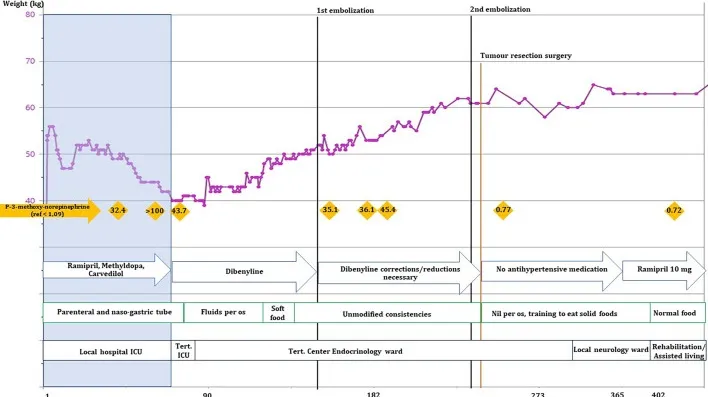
Development of the patient's weight (kg), normetanephrine levels, antihypertensive medicine, nutritional intake, and physical location over the first 365 days of hospitalization. Black lines: embolization procedures, orange line: tumor resection surgery, orange rhombes: plasma-3-methoxy-norepinephrine levels (nmol/L), blue arrows: changes in blood pressure medications, green blocks: changes in the patient's ability to drink/eat. She was at no point able to sustain nutrient intake without supplemental nutrition by naso-gastric tube. Black boxes show the patient's location.
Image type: pathology (immunostaining)